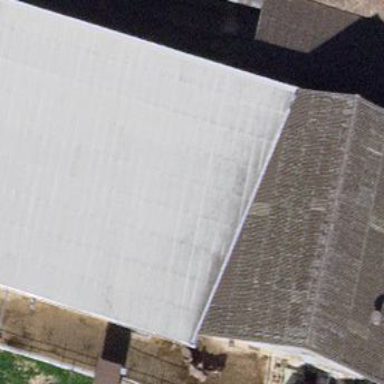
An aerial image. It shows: Stable.